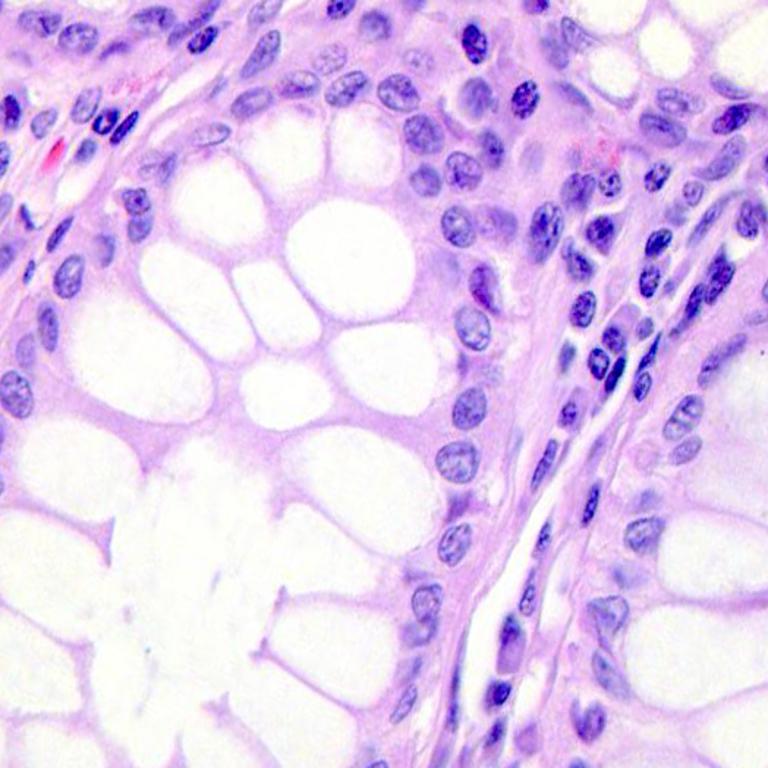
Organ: colon
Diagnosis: benign